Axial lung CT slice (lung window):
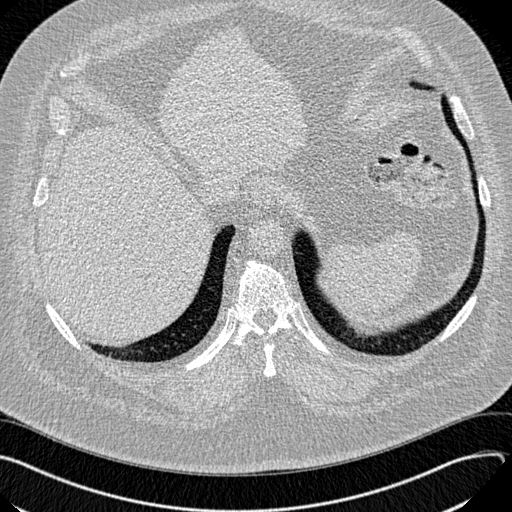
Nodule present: no